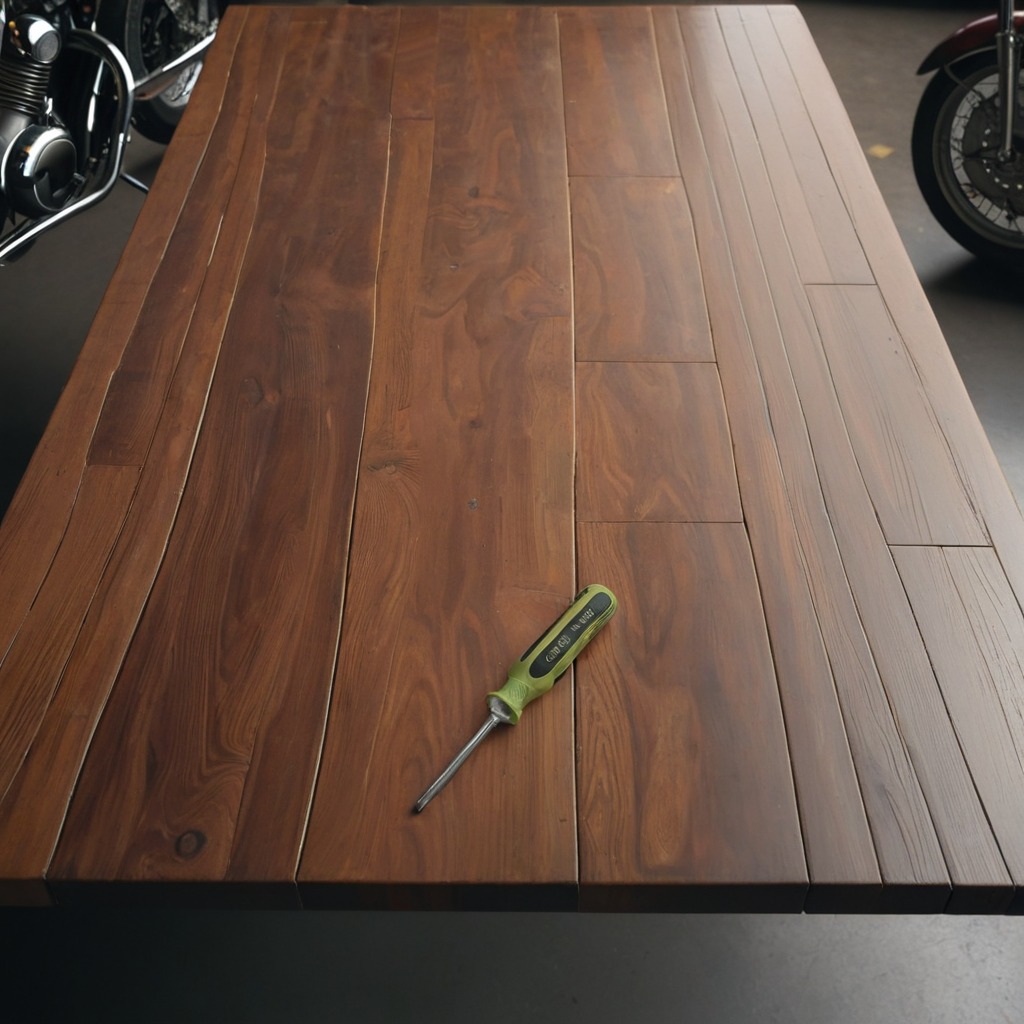
A screwdriver is lying on the oil-spilled wooden table in a vintage motorcycle garage.